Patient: sex F, age 28
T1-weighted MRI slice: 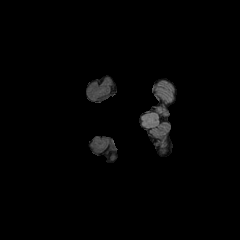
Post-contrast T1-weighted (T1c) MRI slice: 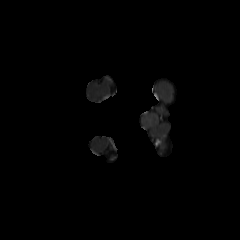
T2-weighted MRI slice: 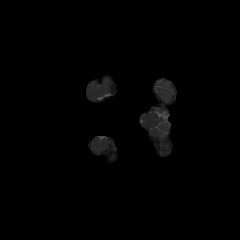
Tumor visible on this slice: no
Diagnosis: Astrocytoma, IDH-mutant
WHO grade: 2